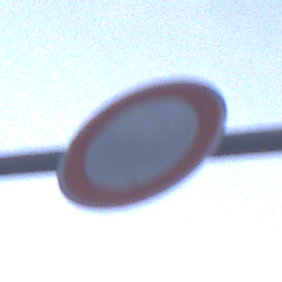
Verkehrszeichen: VerbotFahrzeugeAllerArt
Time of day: SunriseSunset
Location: Outdoor (Suburban)
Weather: PartlyCloudy
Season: NotSpecified
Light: Natural